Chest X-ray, AP view. Patient: 25 years old, sex M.
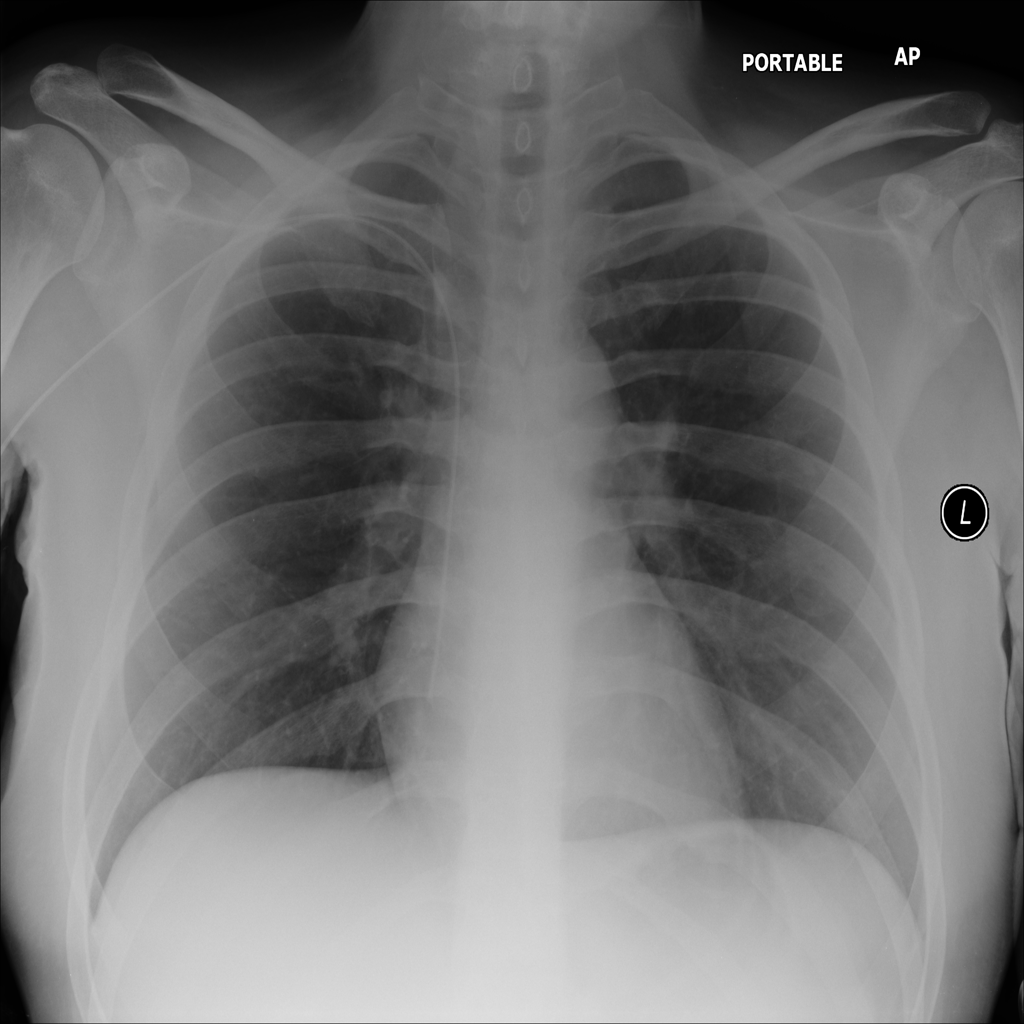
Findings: No Finding